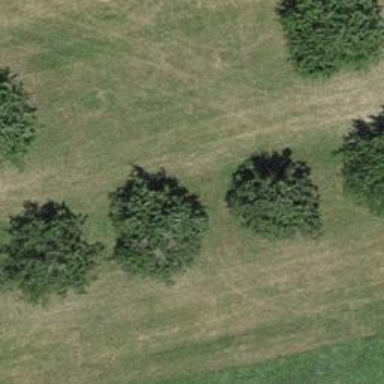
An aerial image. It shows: Broadleaved tree with lush leaves.